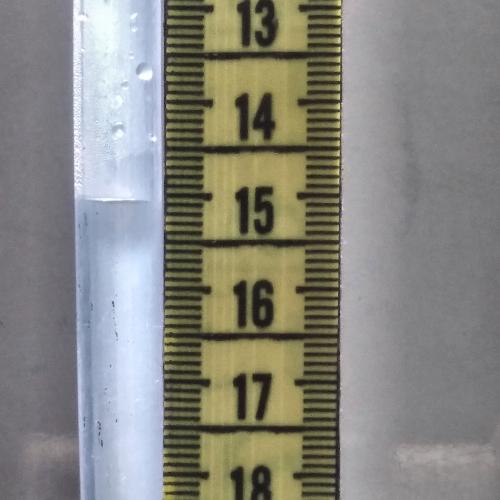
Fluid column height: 15.1 cm